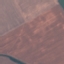
Land use / land cover: AnnualCrop